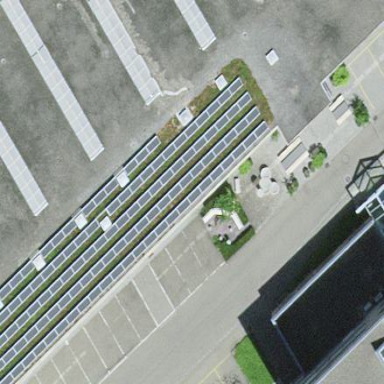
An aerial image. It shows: Solar photovoltaic panel generator producing electricity in small installation.